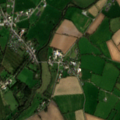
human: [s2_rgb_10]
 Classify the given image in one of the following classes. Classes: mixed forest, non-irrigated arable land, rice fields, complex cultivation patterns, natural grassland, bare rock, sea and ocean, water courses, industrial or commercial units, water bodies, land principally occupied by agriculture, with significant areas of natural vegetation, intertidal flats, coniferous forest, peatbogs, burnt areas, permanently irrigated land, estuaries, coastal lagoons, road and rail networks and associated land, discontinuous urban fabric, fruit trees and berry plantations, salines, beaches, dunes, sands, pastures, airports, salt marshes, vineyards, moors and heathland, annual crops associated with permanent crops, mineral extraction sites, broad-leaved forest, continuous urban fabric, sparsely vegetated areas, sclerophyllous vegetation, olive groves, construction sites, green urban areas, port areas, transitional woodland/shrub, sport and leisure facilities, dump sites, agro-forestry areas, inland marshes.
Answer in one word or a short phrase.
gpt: discontinuous urban fabric, non-irrigated arable land, pastures, transitional woodland/shrub